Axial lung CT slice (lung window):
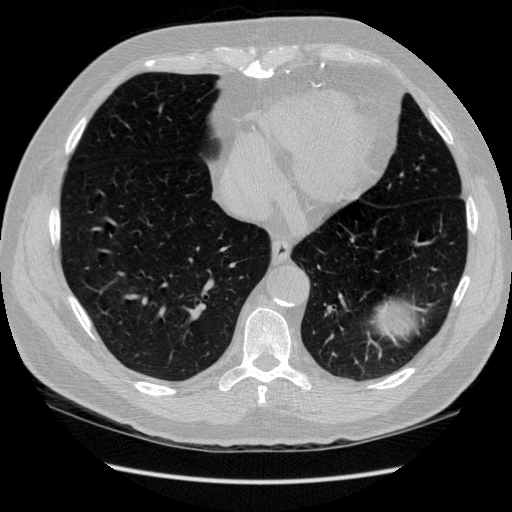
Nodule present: no